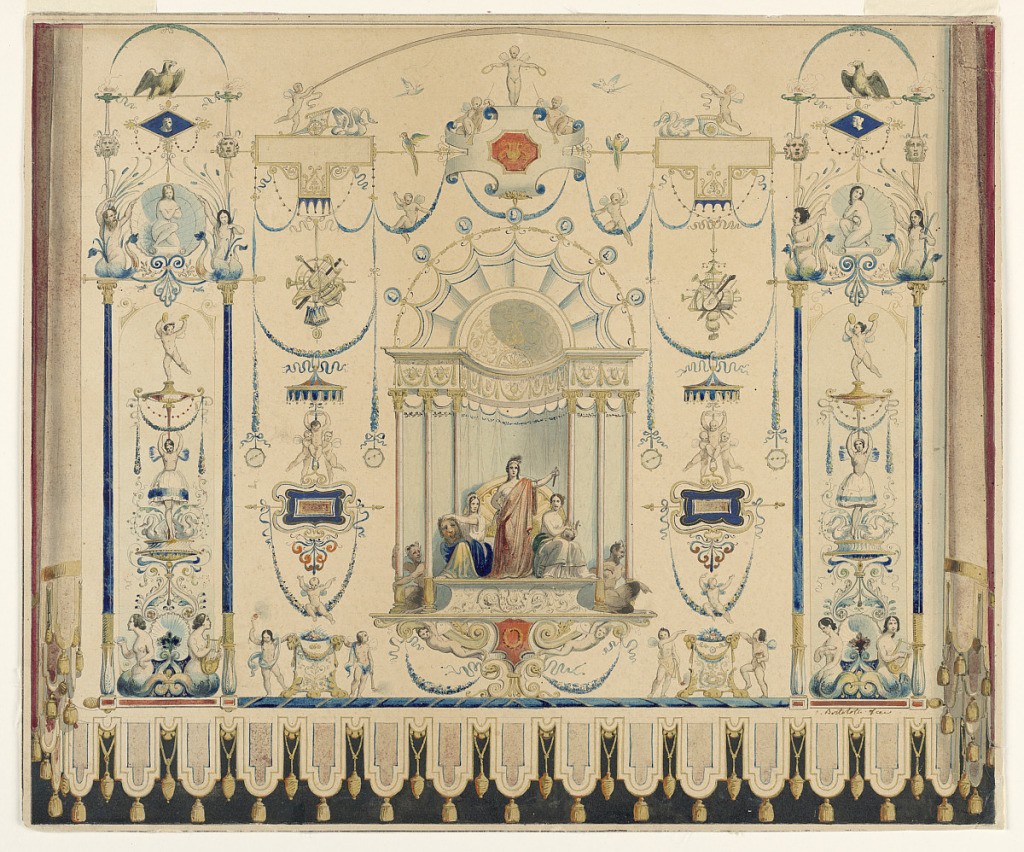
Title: Design for a Theater Curtain
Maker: V. Bertolotti, active 1850–1860
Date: mid-19th century
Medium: Pen and black, blue ink, brush and watercolor, gouache, gold paint, graphite on wove paper
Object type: Drawing
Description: Horizontal format. Designs in the grotesque style. An exedra forms the central motif in which a woman with a dagger, probably "Tragedy," stands between two seated women; the left one holds a bloody bearded head, the right one plays a lyre. Two satyrs crouch at the outside.